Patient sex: M
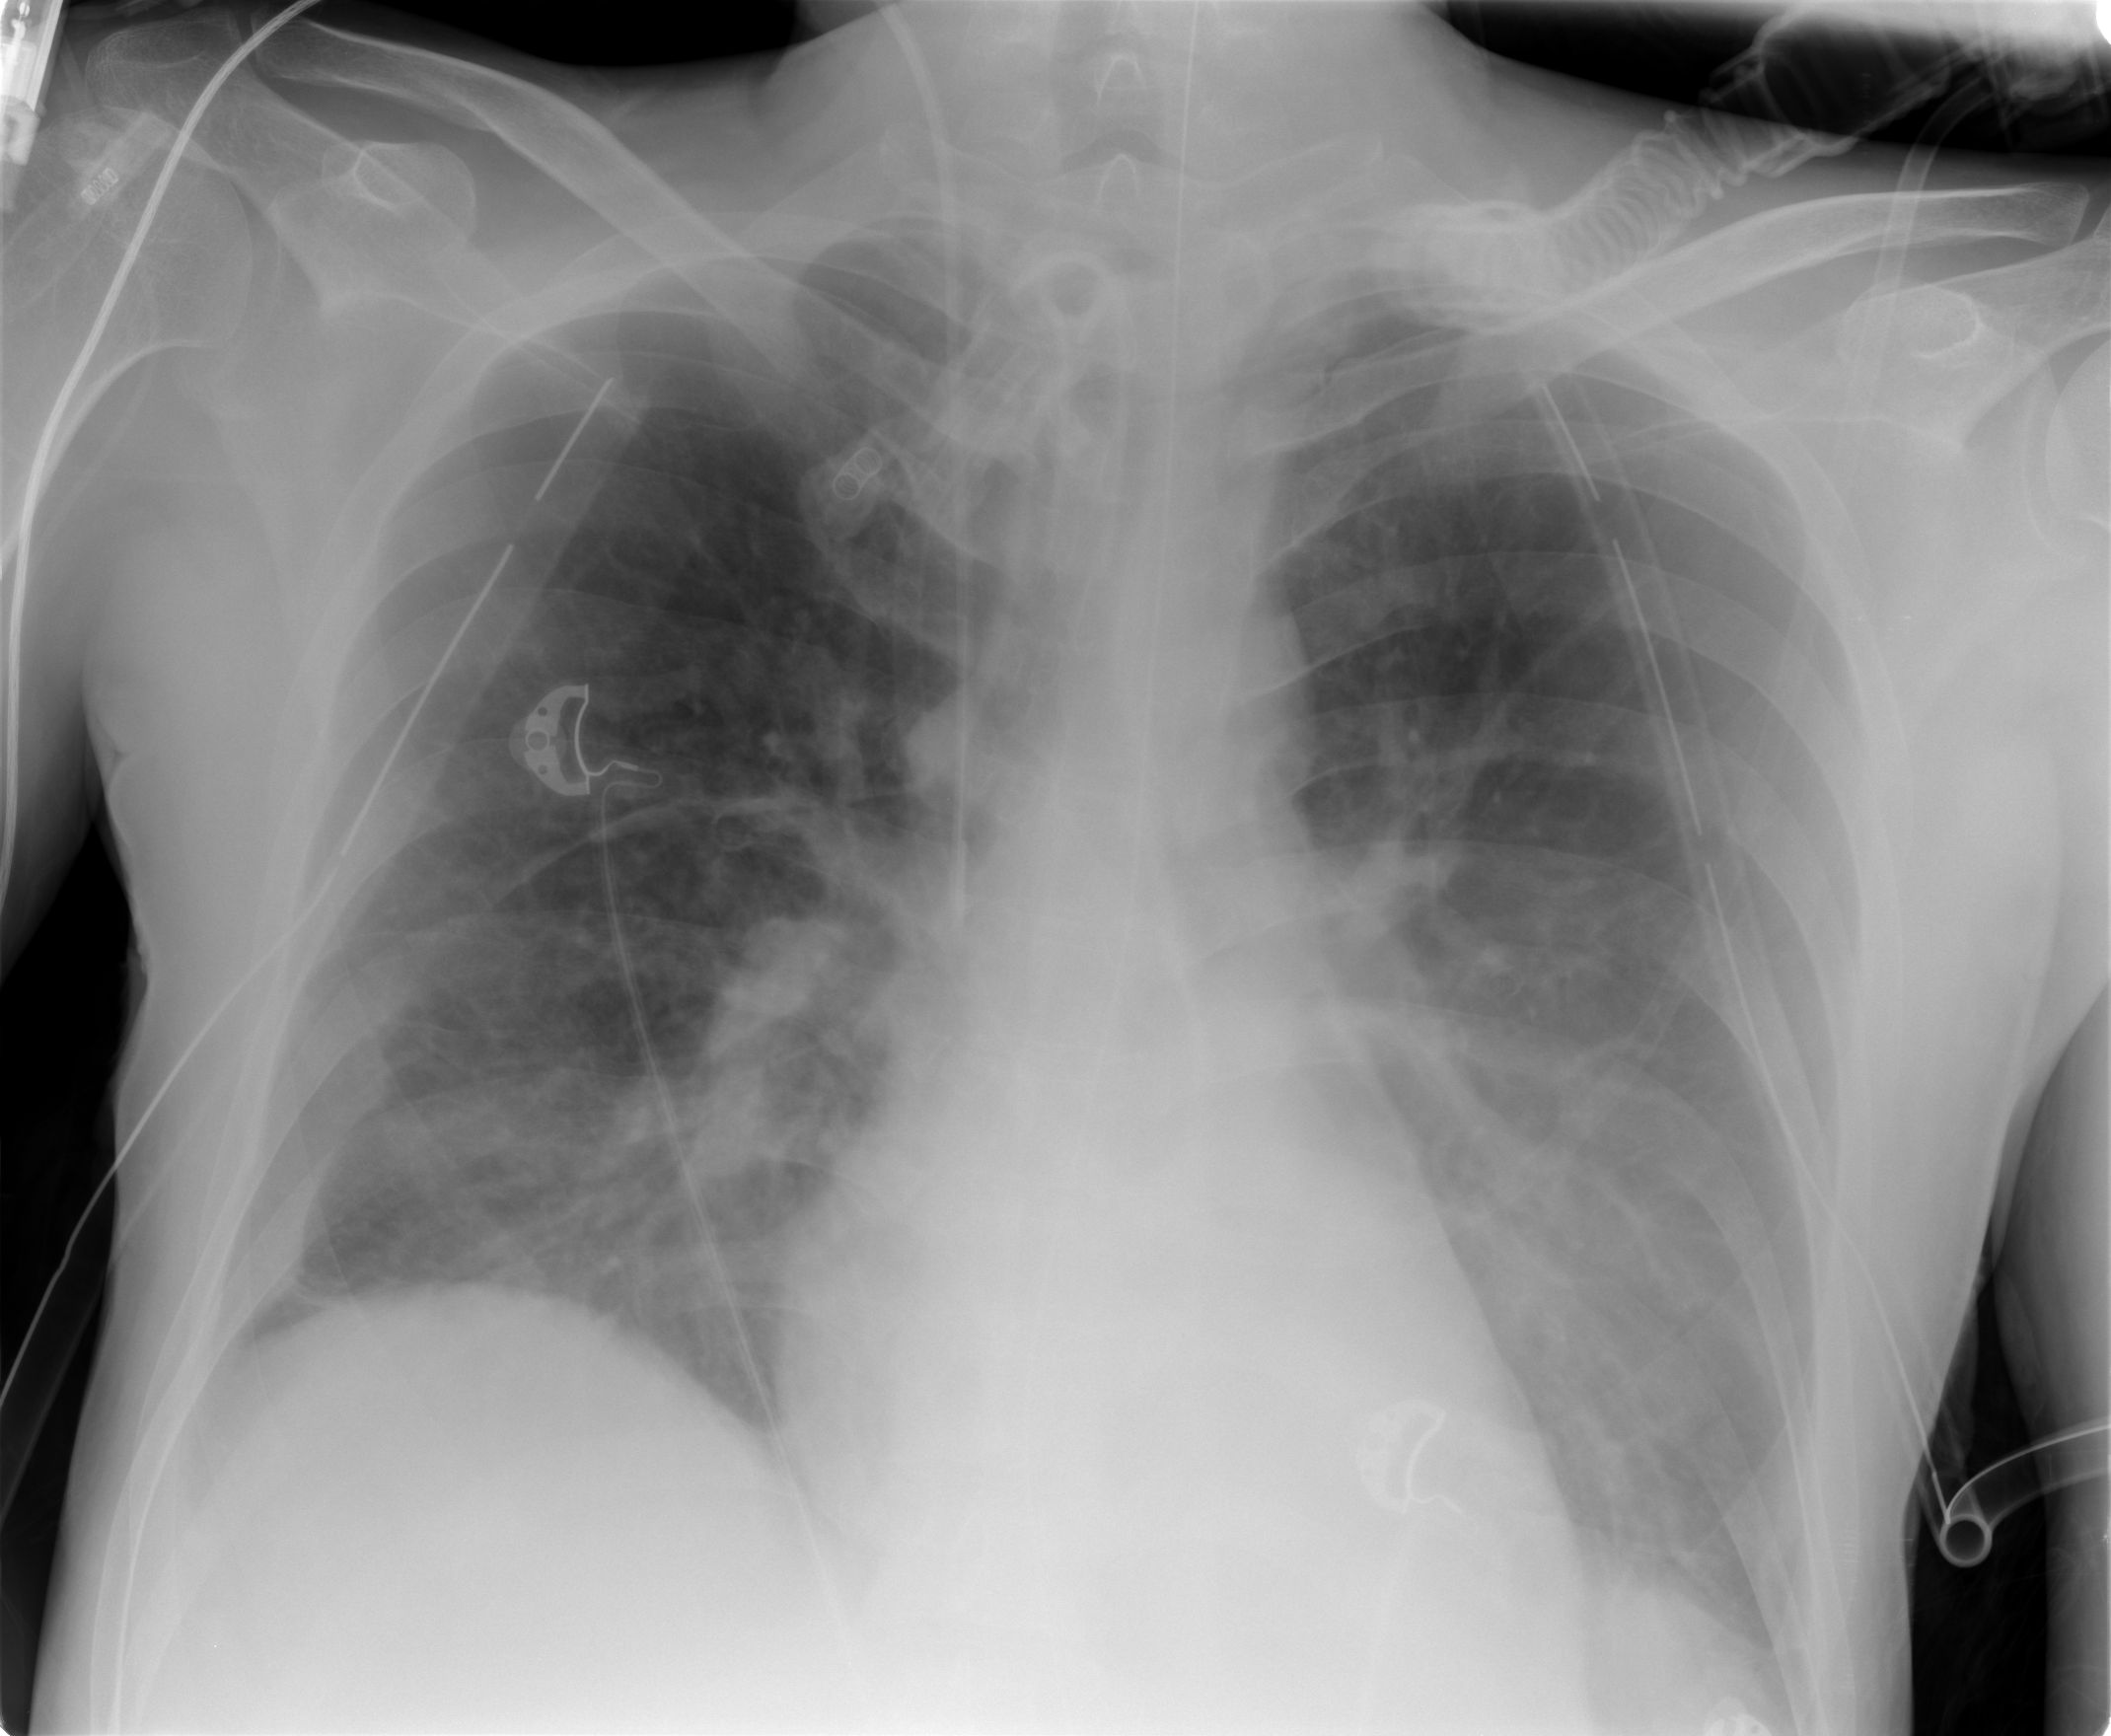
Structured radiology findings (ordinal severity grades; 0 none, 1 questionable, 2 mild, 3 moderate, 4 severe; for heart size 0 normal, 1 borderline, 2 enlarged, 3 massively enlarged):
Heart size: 0
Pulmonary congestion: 2
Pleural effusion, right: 2
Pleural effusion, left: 1
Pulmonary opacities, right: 1
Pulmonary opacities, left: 1
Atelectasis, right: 2
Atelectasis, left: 2